Aerial crown-view tile of a tropical tree (Barro Colorado Island, Panama), acquired 20250217:
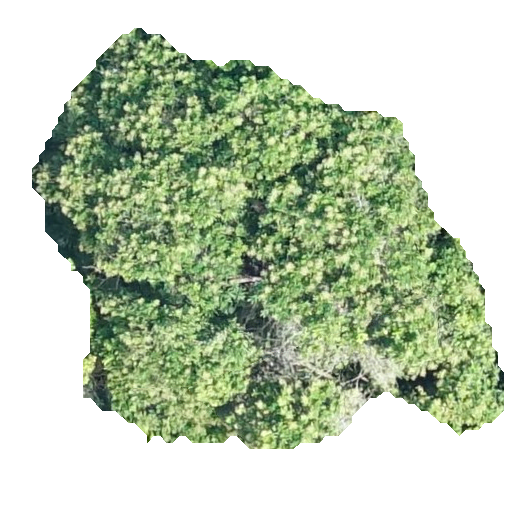
Species: Anacardium excelsum
GBIF accepted scientific name: Anacardium excelsum
Crown area: 199.325 m²